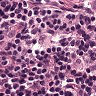
Metastatic tissue present: no